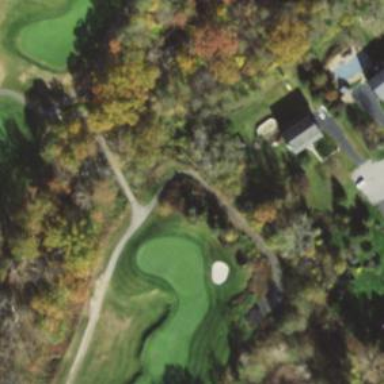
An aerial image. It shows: Service road designated as golf cart path.